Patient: sex M, age 43
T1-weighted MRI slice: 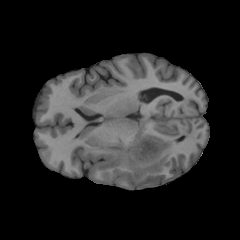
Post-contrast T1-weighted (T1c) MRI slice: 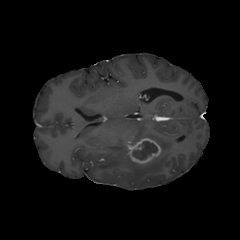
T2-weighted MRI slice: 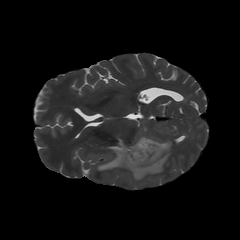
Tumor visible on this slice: yes
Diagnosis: Glioblastoma, IDH-wildtype
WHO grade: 4